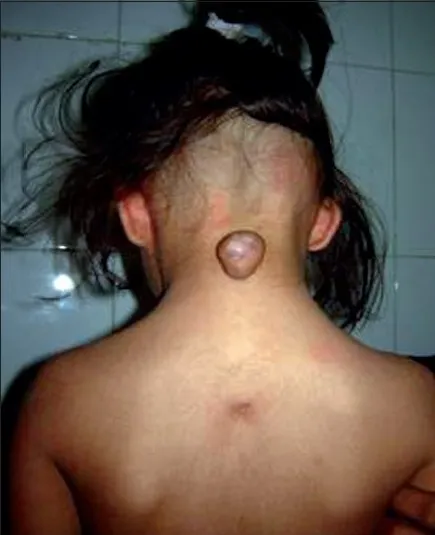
Patient having swelling in the cervical region, which was present since birth, and sinus in the thoracic region in midline.
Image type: medical_photograph (skin_photograph)